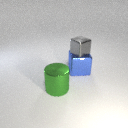
small gray metal cube above large blue metal cube